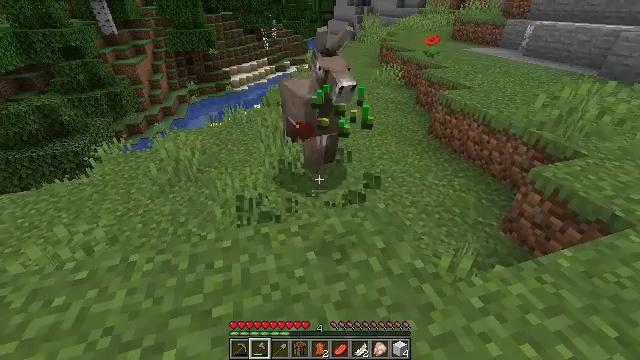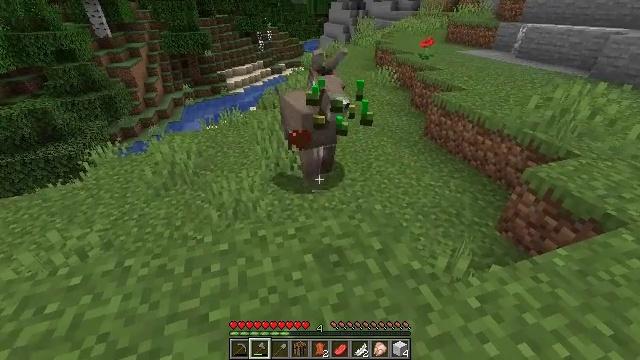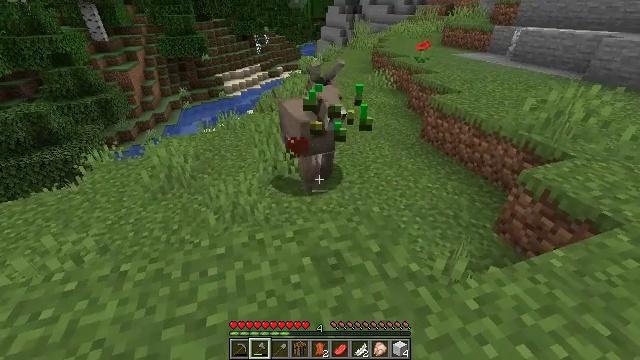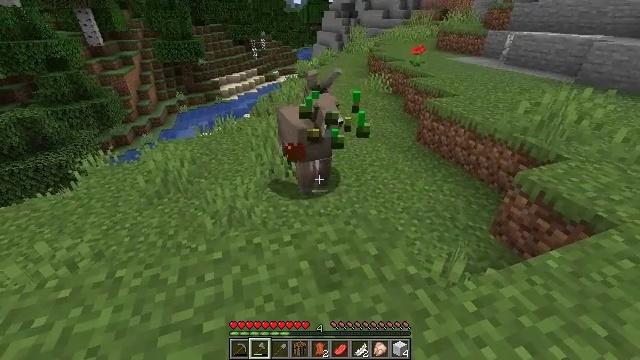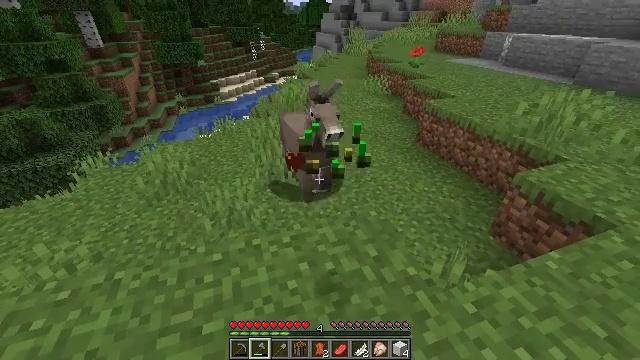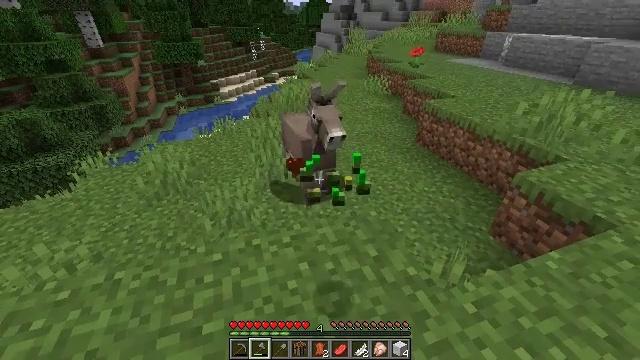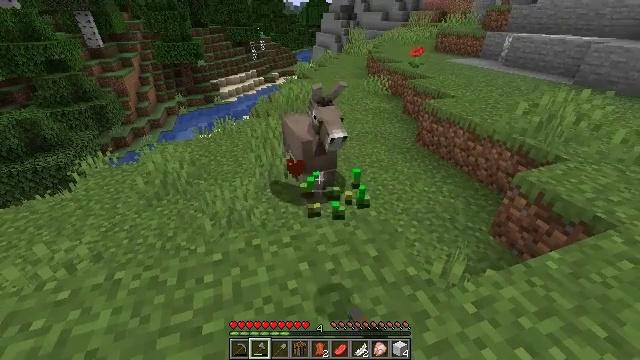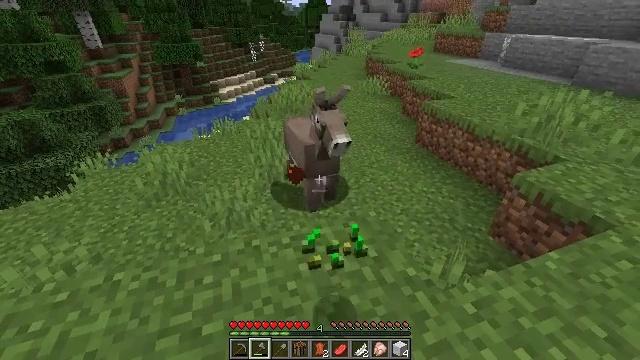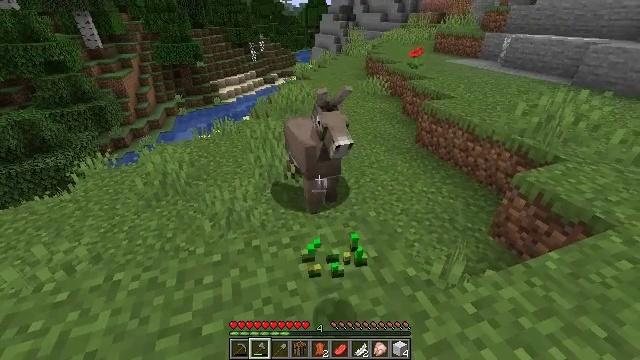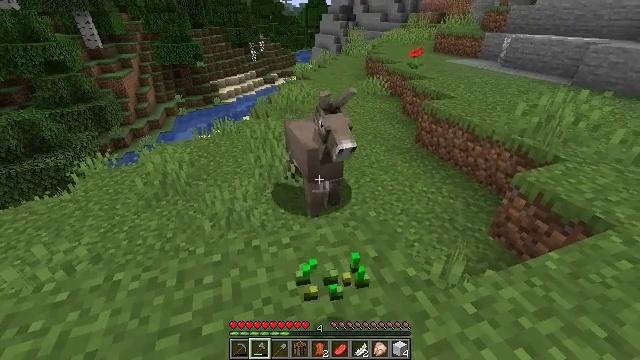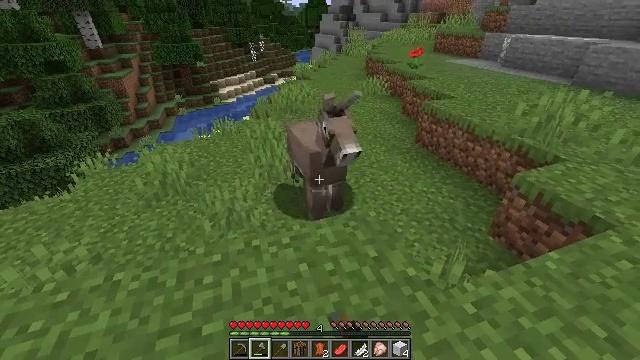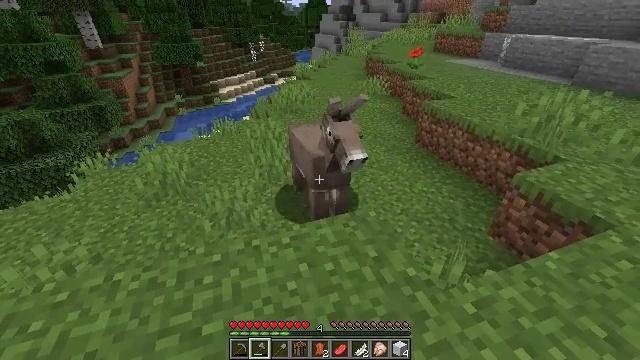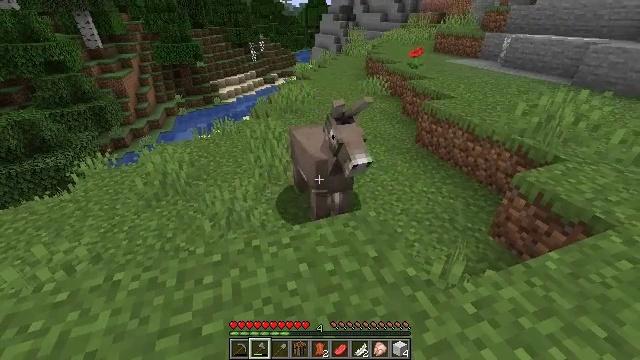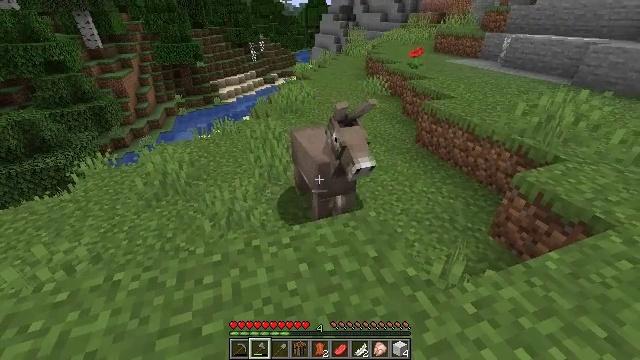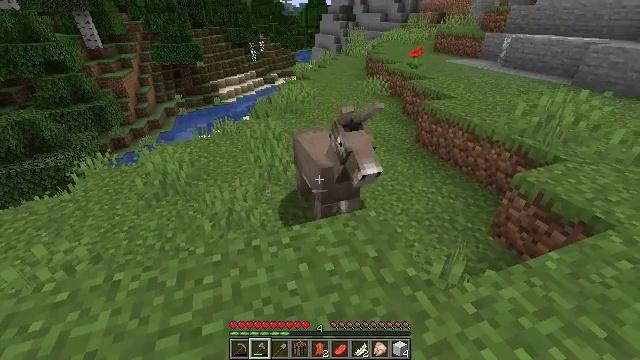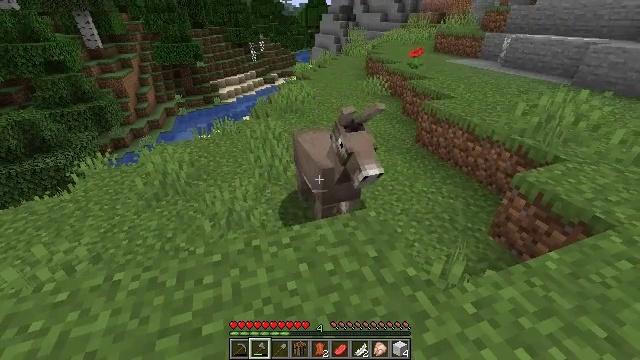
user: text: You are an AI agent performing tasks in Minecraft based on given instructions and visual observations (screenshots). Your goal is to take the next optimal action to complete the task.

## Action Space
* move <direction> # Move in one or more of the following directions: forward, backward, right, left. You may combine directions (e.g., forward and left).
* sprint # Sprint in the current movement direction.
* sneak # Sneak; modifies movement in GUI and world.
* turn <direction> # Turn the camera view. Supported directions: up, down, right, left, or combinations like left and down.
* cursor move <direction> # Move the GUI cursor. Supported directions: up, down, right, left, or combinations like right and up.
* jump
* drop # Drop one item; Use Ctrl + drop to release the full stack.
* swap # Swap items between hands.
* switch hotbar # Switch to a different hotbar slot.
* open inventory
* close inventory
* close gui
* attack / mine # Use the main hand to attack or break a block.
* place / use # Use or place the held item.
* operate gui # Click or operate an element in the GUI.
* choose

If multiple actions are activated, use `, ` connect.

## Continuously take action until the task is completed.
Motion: motion action
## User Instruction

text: Hunt a donkey.
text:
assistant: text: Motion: no_op
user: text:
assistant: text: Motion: no_op
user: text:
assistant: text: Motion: no_op
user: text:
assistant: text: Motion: no_op
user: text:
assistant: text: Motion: attack / mine
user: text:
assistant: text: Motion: attack / mine
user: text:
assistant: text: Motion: attack / mine
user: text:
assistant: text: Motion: no_op
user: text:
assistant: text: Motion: attack / mine
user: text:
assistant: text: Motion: attack / mine
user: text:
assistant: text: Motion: attack / mine
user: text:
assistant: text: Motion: attack / mine
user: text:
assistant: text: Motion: attack / mine
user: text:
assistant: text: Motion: attack / mine
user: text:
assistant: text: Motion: attack / mine
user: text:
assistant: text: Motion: attack / mine
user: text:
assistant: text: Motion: attack / mine
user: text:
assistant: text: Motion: attack / mine
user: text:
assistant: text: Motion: turn right, attack / mine
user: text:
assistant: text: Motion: turn right and down, attack / mine
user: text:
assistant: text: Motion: turn right, attack / mine
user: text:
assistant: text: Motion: attack / mine
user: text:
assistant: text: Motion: attack / mine
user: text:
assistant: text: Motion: turn right
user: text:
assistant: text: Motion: attack / mine
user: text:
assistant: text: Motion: move forward, attack / mine
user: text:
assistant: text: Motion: move forward, attack / mine
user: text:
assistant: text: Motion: move forward, turn right
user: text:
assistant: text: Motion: move forward, attack / mine
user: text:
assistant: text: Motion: move forward, attack / mine